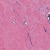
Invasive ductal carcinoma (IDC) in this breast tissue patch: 1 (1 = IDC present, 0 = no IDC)